Interaction volume radius: 10 \u00c5
Interaction volume height: 40 \u00c5
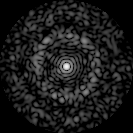
Disorder parameter: 0.8422